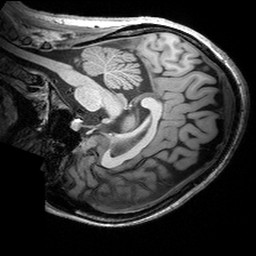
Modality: T1w
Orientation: sagittal
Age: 35
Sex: female
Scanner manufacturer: siemens
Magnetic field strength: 3 T
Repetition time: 2.53 s
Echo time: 0.00299 s